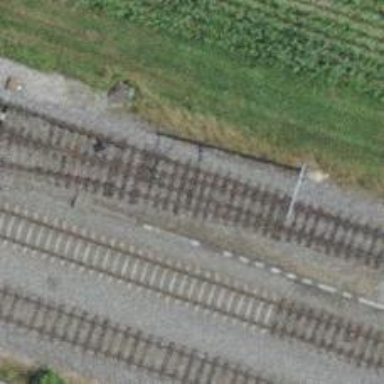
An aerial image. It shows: Single railway track with electrified contact line. It is spur track.